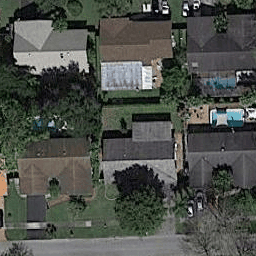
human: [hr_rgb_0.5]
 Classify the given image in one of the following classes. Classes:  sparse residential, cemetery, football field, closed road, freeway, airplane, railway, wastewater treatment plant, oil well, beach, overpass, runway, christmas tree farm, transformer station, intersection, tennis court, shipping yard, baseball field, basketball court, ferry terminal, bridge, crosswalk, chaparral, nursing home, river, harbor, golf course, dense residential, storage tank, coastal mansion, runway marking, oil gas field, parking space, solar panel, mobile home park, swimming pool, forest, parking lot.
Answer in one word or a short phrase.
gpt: dense residential